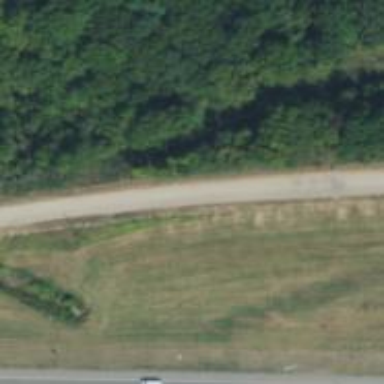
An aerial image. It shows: Abandoned road.